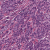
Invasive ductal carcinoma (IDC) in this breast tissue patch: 1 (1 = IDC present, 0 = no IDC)